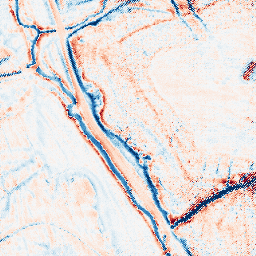
Category: edge_preserving
Decomposition family: bilateral
Decomposition parameters: d: 15
sigma_color: 150
sigma_space: 25
Upsampling method: regularized
Upsampling parameters: scale: 4
lambda_reg: 0.1
Upsampling scale: 4